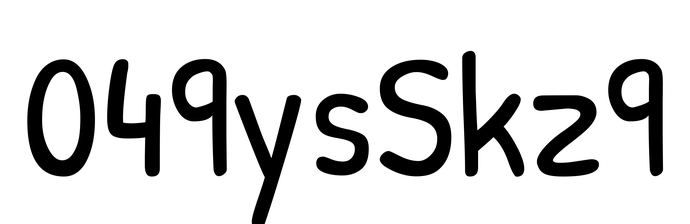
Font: PatrickHand-Regular